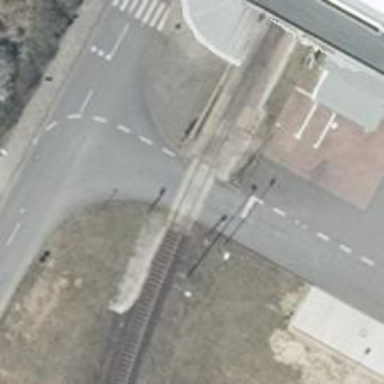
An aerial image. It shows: Level crossing along the railway.